Question: I have a login page where I have to select which database it should connect

I have my configuration like this:
'''
<bean id="dataSource"
class="org.apache.commons.dbcp.BasicDataSource">
<property name="driverClassName" value="com.ibm.db2.jcc.DB2Driver" />
<property name="url" value="jdbc:db2://my_server:10000/DATABASE_1" />
<property name="username" value="galadm" />
<property name="password" value="galadm" />
</bean>
'''
I using Spring JDBC Template
Can I write something like this
'''
<property name="url" value="jdbc:db2://my_server:50000/DATABASE{database_which_I_get_from_input}" />
'''
I don't mind to have initial value i.e. DATABASE_1
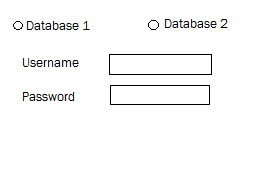
Answer: Seems that the <URL> is a viable solution for you. Its the layer that acts as an intermediary between the multiple datasource, and determines which one to use dynamically.
The following blog solution describes how you can switch based on some attribute of the user's context
<URL>